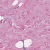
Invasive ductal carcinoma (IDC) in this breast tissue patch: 1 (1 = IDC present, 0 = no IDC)